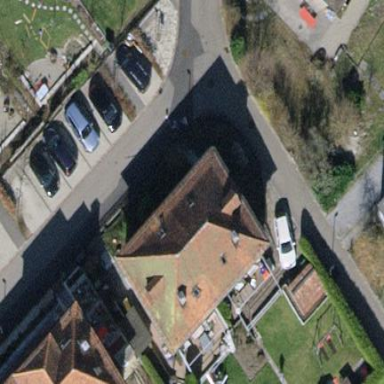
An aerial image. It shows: Building with tile roof.